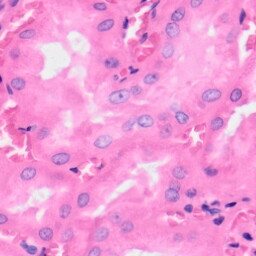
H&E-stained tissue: Kidney